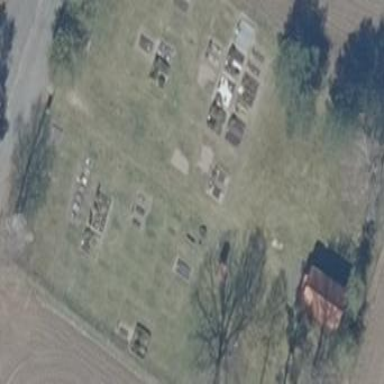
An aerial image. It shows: Grave yard.